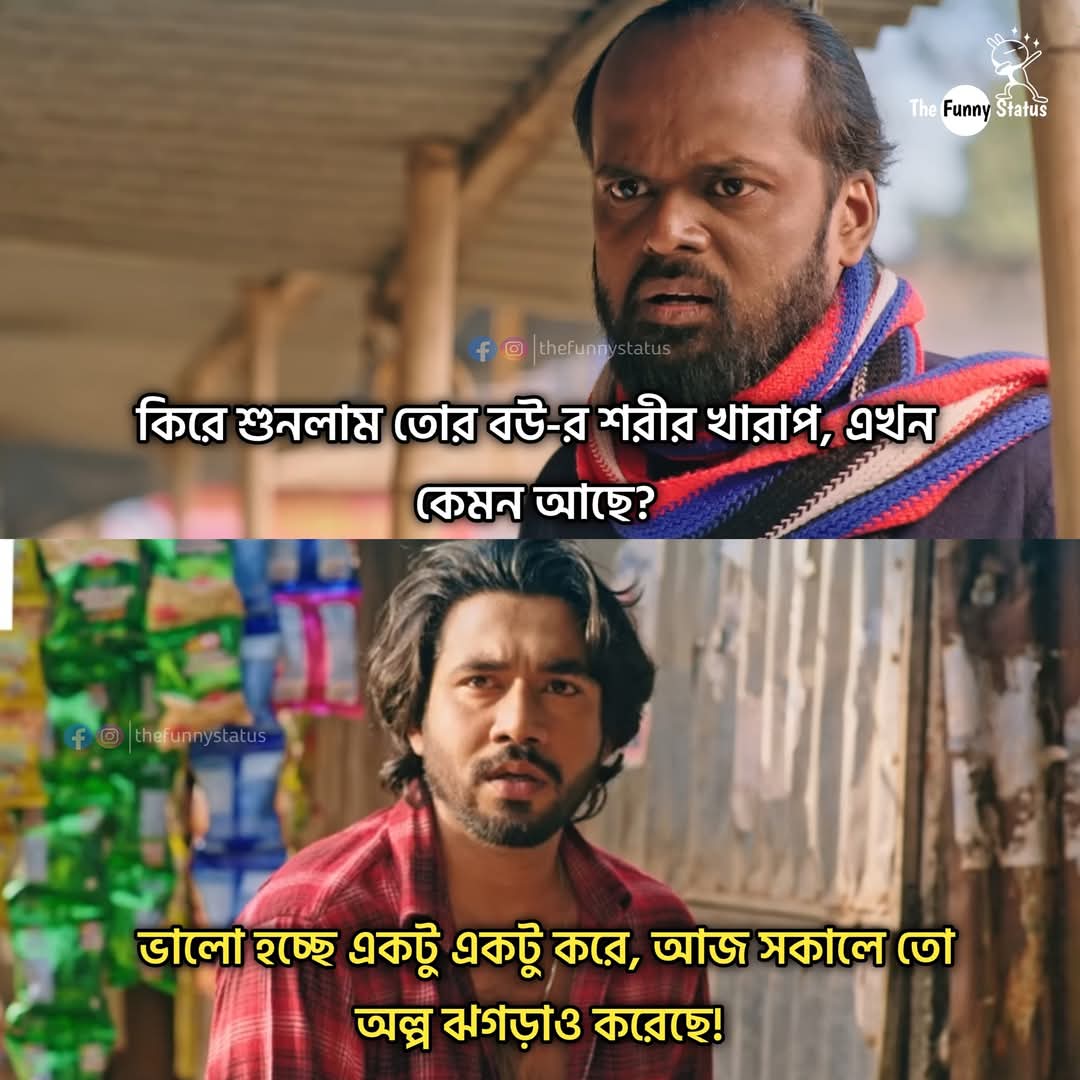
Text: কিরে শুনলাম তোর বউ-র শরীর খারাপ, এখন কেমন আছে?
ভালো হচ্ছে একটু একটু করে, আজ সকালে তো অল্প ঝগড়াও করেছে!
Label: Non Hate